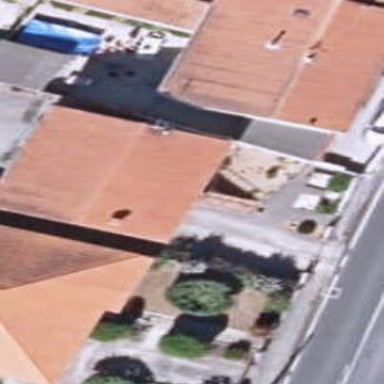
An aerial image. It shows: Simple house.